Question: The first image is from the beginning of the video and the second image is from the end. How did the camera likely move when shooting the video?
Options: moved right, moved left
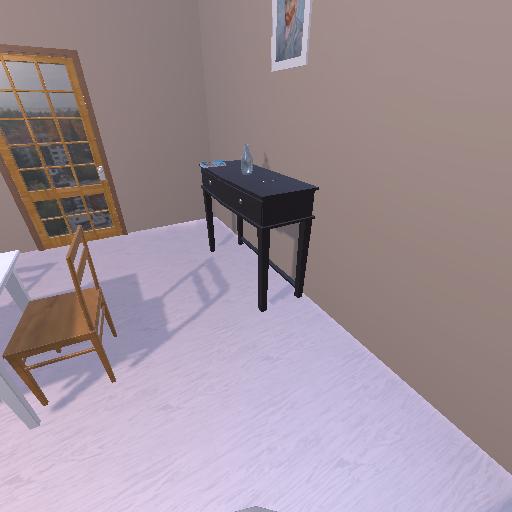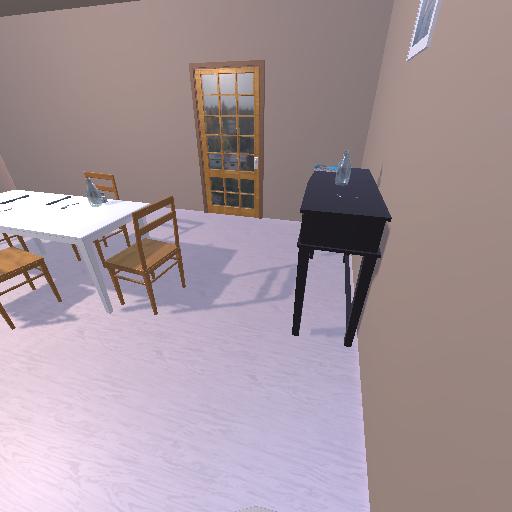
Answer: moved right